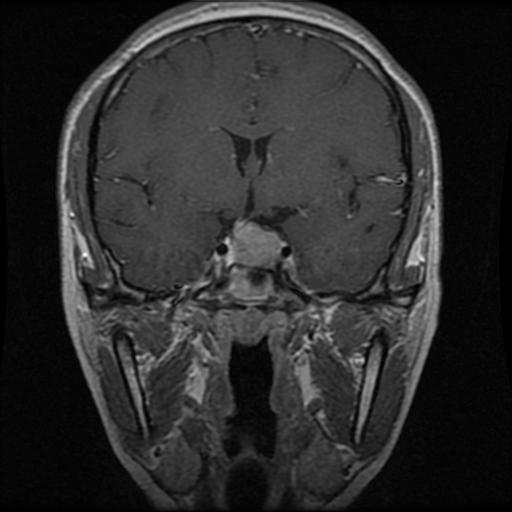
Label: pituitary